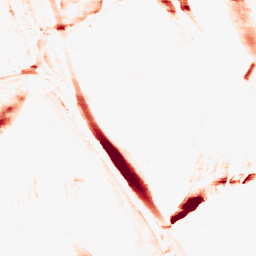
Category: morphological
Decomposition family: morphological_ellipse
Decomposition parameters: operation: opening
width: 5
height: 30
Upsampling method: quartic
Upsampling parameters: scale: 2
Upsampling scale: 2